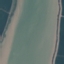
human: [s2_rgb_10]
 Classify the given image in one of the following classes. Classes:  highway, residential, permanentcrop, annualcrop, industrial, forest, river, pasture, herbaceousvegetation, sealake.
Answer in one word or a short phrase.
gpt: River